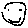
Label: smiley face